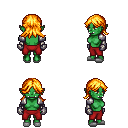
a pixel art fantasy rpg character, female body template, orc, green skin, steel arm armor, red pants, light blonde loose hair, metal gloves, white slippers, four views (front, back, left, right), 2x2 character sprite sheet, small pixel art, hard edges, no anti-aliasing